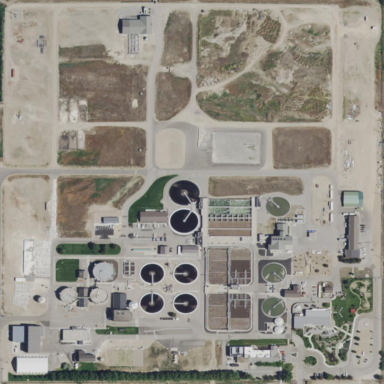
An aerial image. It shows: View of wastewater plant.